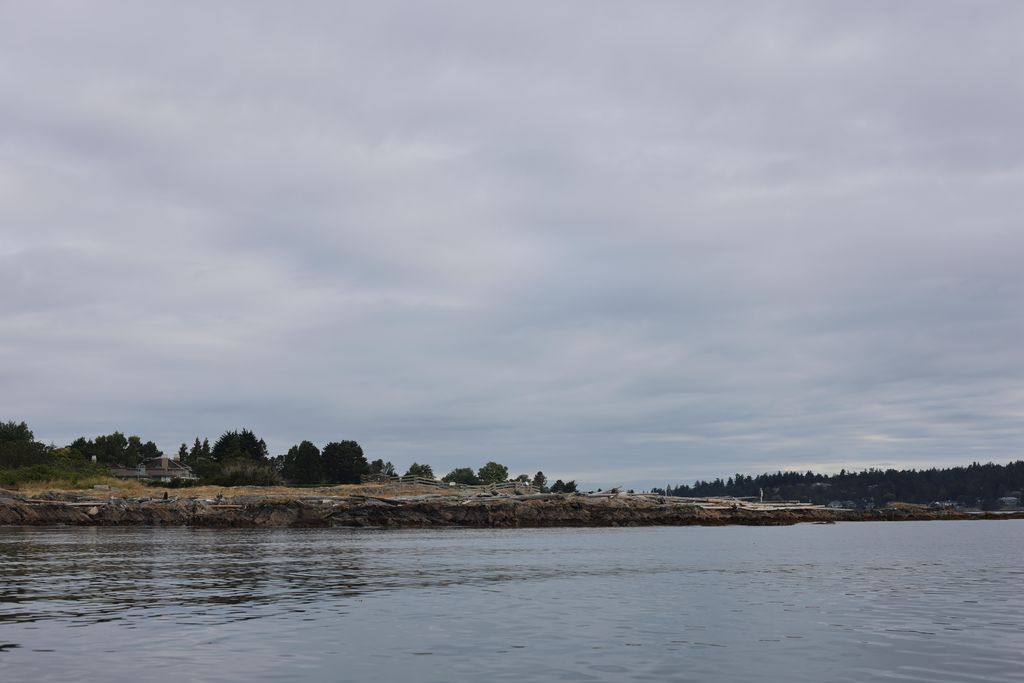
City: victoria